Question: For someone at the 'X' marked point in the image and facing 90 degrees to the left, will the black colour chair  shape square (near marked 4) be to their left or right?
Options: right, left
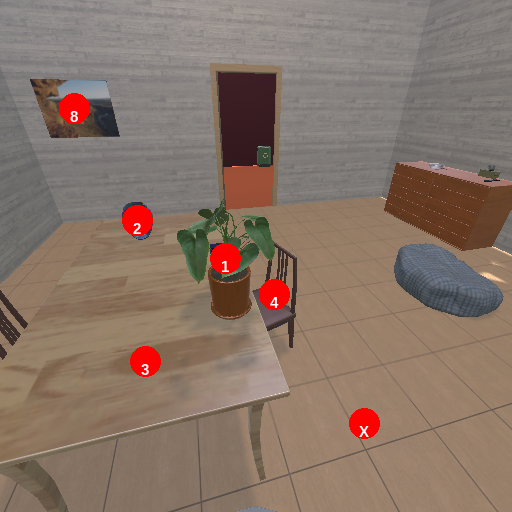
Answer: right